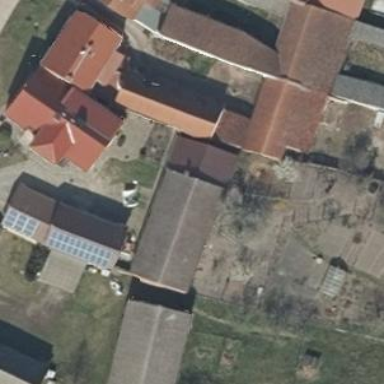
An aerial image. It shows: Building with gabled roof oriented along its structure. The roof is colored grey.